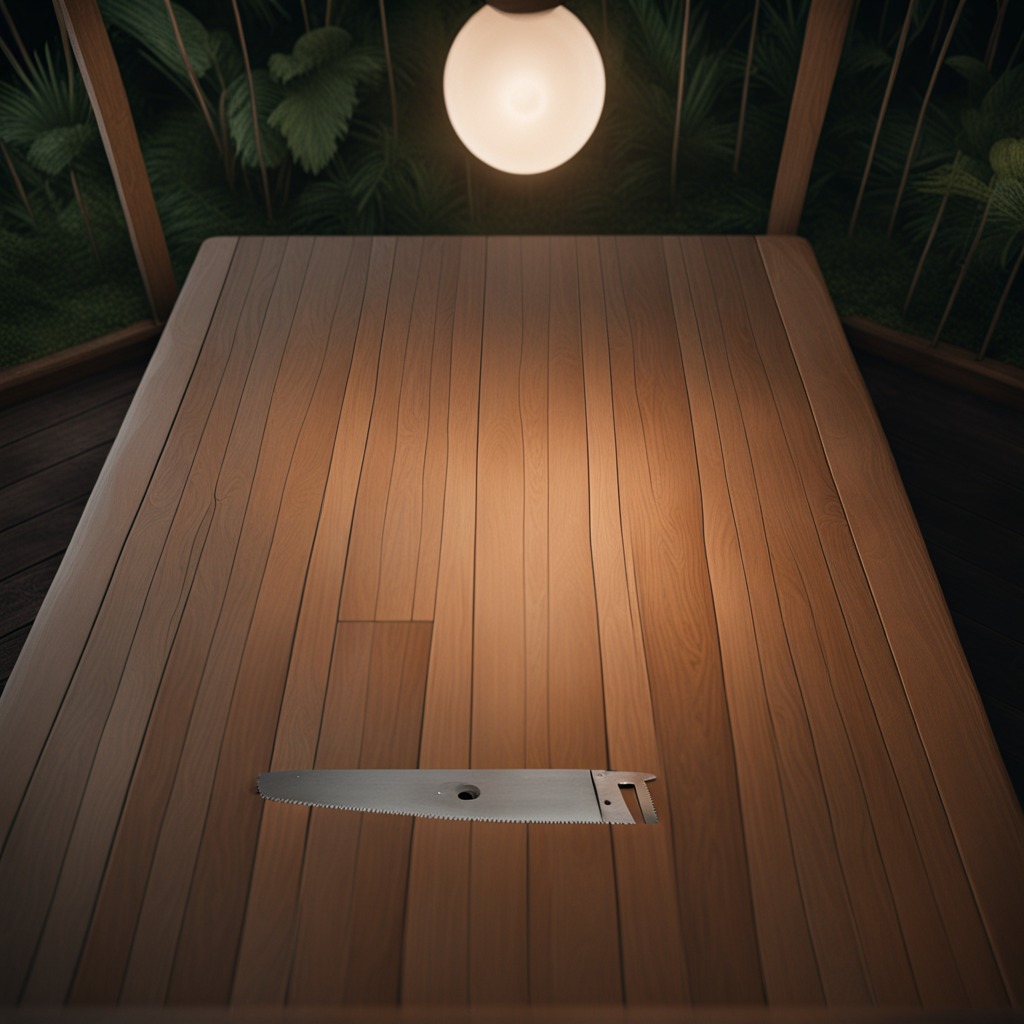
A metal saw lies on a wooden table inside a jungle field workshop tent at night.